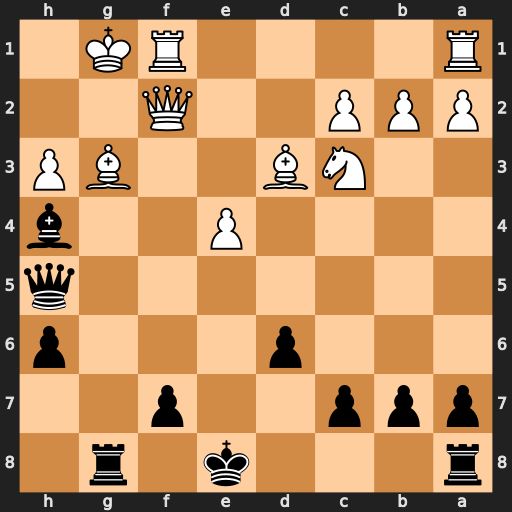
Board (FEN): r3k1r1/ppp2p2/3p3p/7q/4P2b/2NB2BP/PPP2Q2/R4RK1
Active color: b
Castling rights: q
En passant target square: -
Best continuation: Rxg3+ Qxg3 Bxg3